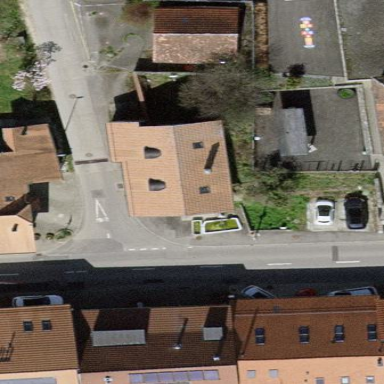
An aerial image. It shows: Residential building.